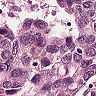
Metastatic tissue present: yes